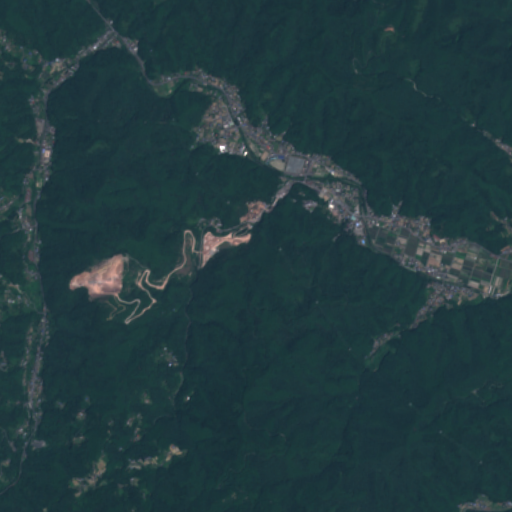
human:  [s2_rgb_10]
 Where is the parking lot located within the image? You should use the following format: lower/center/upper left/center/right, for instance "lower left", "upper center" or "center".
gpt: The parking lot is located in the center right of the image.
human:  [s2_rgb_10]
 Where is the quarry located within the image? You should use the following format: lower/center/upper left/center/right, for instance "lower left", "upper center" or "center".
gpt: The quarry is located in the upper left of the image.
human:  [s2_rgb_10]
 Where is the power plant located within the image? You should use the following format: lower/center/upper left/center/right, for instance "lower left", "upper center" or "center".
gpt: There is no power plant in the image.